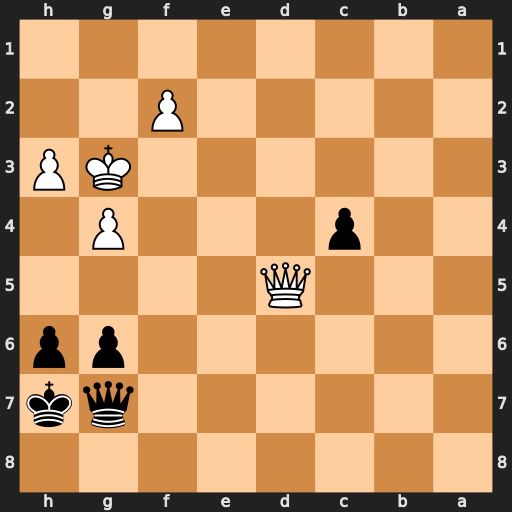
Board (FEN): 8/6qk/6pp/3Q4/2p3P1/6KP/5P2/8
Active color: b
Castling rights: -
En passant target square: -
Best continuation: Qc7+ Kf3 c3